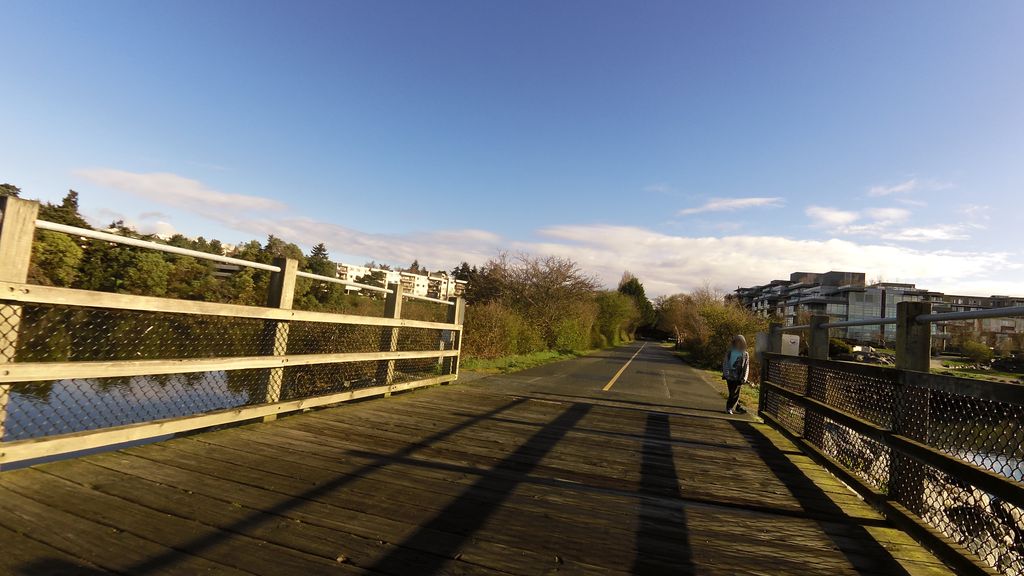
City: victoria